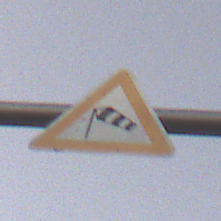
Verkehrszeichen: SeitenwindVonLinks
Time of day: SunriseSunset
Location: Outdoor (Nature)
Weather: Clear
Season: NotSpecified
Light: Natural